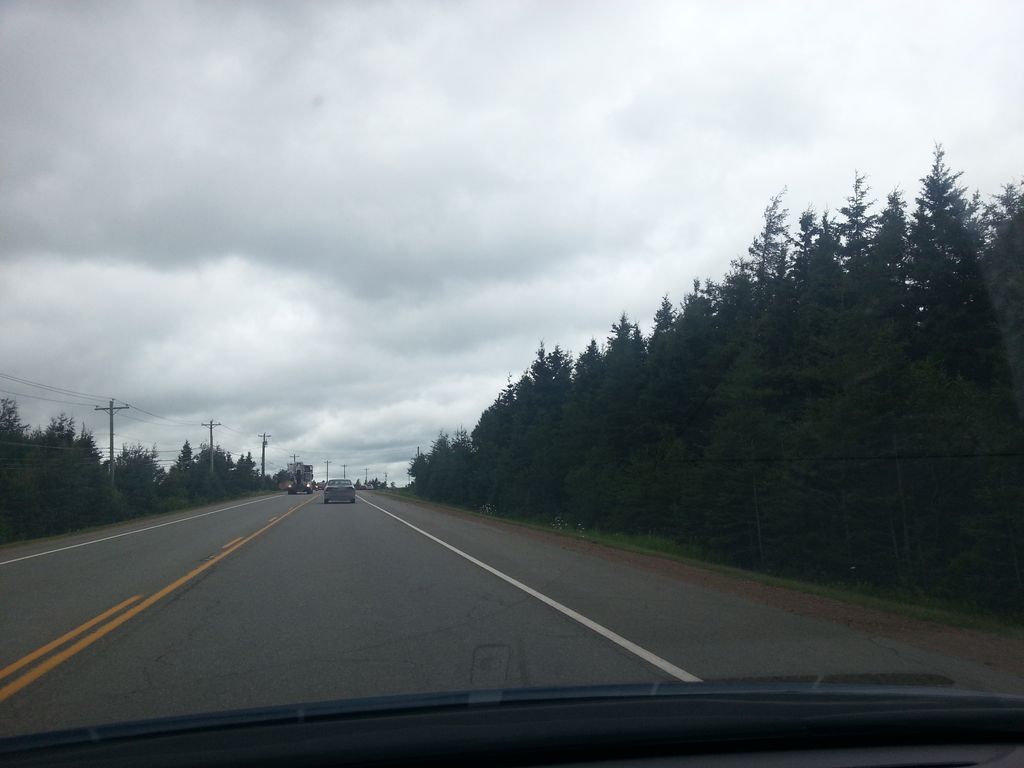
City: charlottetown